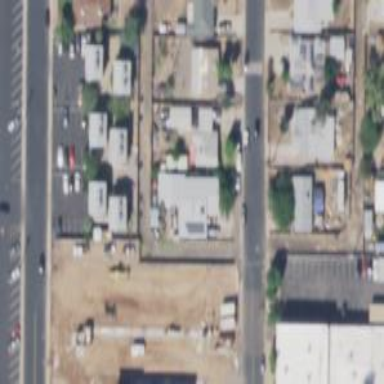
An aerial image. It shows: Alley classified as service road.